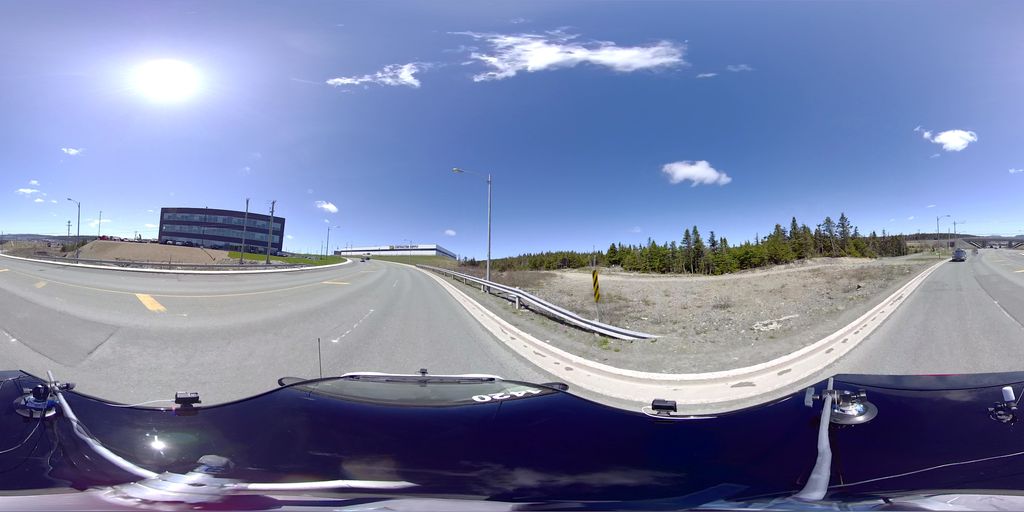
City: st_johns